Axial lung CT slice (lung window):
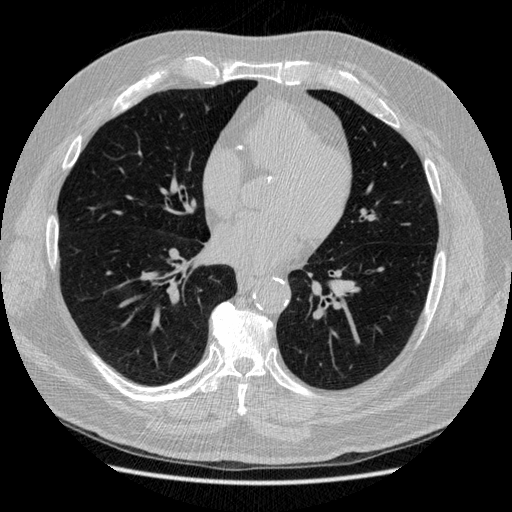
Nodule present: no